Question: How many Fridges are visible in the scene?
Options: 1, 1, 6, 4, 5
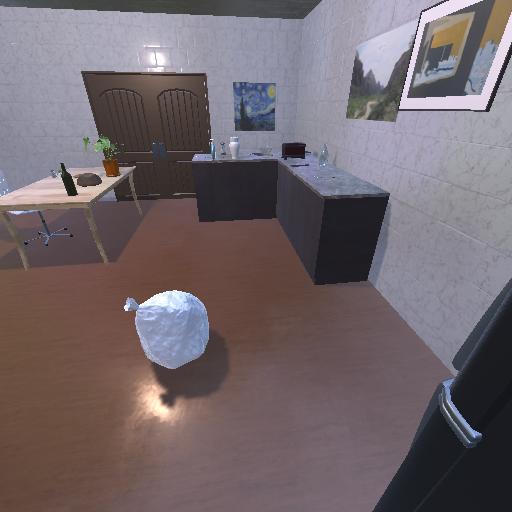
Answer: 1